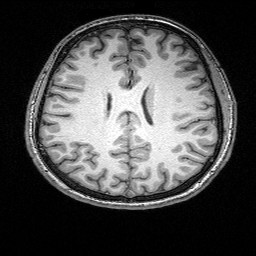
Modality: T1w
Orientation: coronal
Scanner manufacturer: siemens
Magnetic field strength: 3 T
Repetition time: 2.25 s
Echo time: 0.00418 s